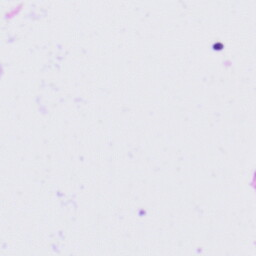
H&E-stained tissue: Tonsil